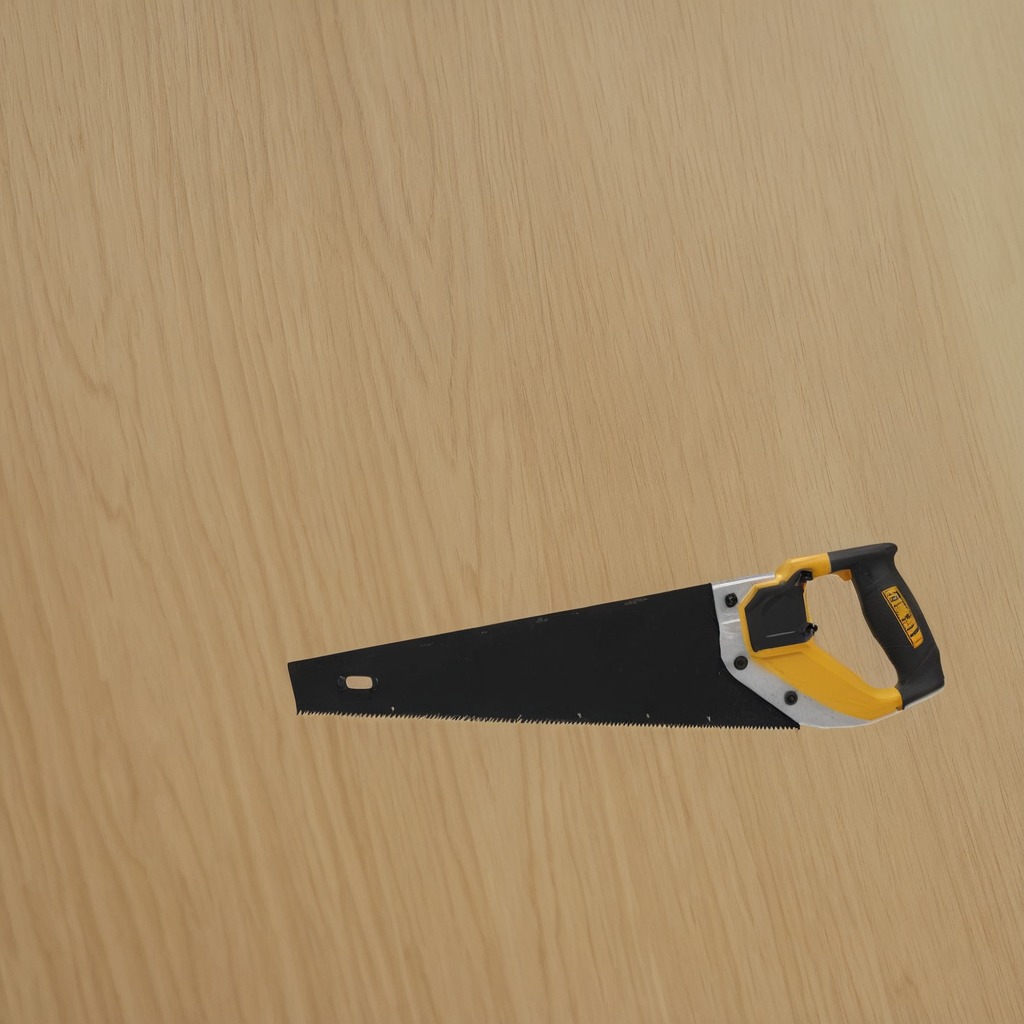
A metal saw lies on the plywood surface in a paint workshop lit by afternoon window light.